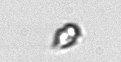
Label: Heterocapsa_rotundata